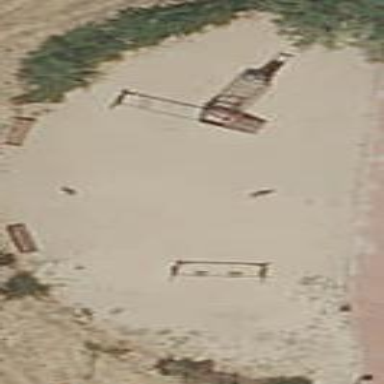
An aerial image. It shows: Playground area for leisure activities on the land.